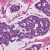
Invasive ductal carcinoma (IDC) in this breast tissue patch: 1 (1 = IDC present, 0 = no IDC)